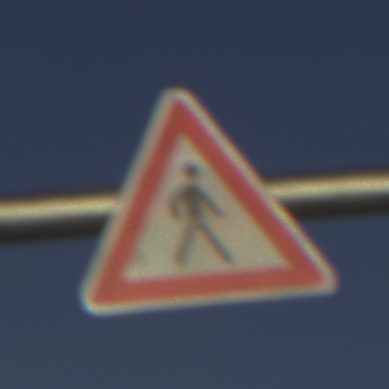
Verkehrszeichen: FussgaengerLinks
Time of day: SunriseSunset
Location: Outdoor (Nature)
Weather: PartlyCloudy
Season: NotSpecified
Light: Natural